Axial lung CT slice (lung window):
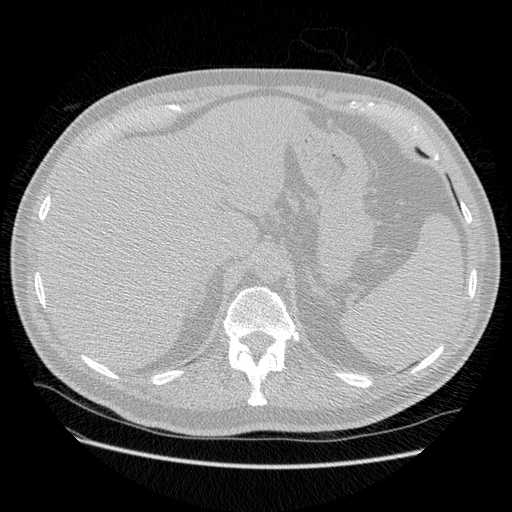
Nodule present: no